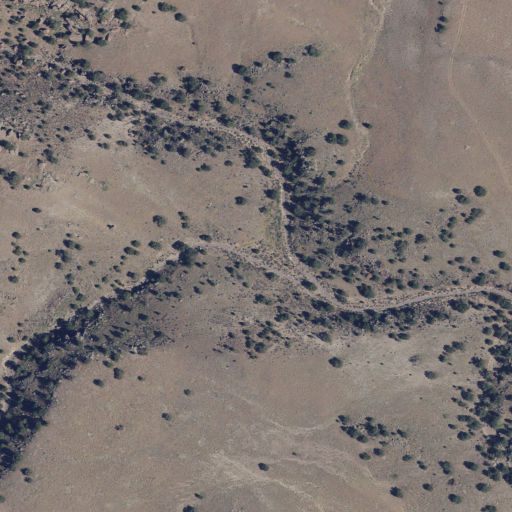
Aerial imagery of valley in Utah named Pole Canyon containing shrub and evergreen forest